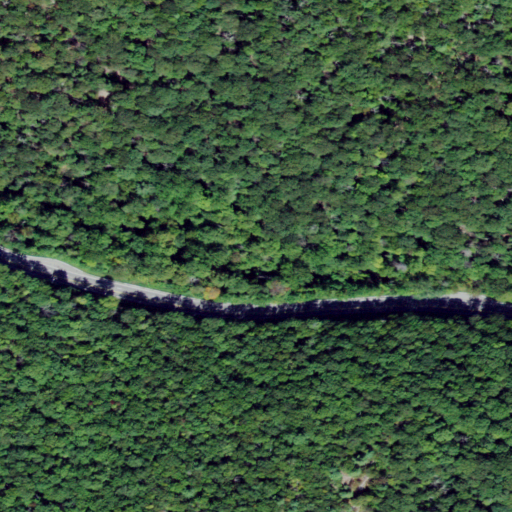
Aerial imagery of gap in New Jersey named Woodruff Gap containing mixed forest, deciduous forest, open development, low intensity development, and medium intensity development